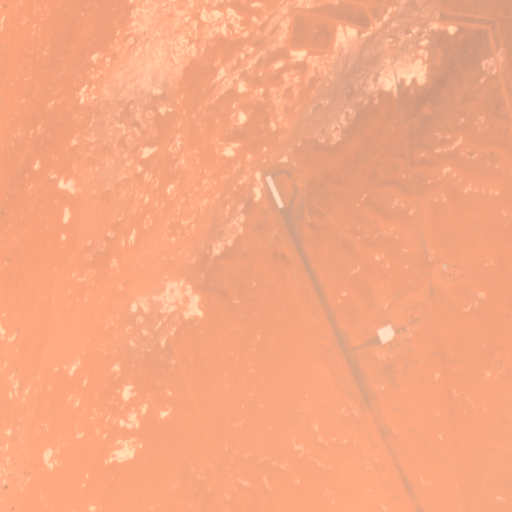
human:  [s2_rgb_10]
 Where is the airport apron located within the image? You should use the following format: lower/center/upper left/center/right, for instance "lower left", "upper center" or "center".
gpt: The airport apron is located in the lower right of the image.
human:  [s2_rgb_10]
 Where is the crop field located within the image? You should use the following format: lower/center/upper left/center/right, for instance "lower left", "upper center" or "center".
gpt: There is no crop field in the image.